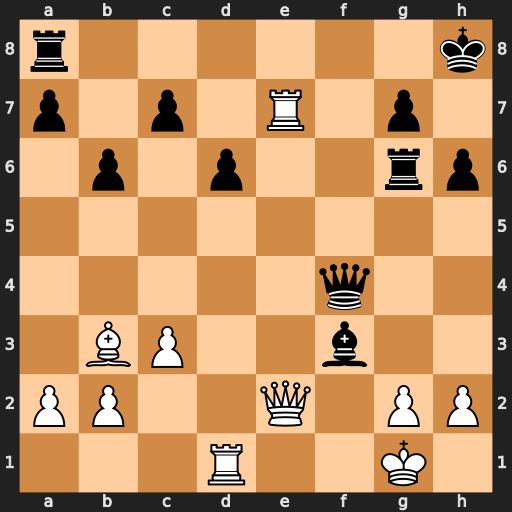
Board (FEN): r6k/p1p1R1p1/1p1p2rp/8/5q2/1BP2b2/PP2Q1PP/3R2K1
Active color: w
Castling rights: -
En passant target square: -
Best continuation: Re8+ Qf8 Rxf8+